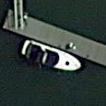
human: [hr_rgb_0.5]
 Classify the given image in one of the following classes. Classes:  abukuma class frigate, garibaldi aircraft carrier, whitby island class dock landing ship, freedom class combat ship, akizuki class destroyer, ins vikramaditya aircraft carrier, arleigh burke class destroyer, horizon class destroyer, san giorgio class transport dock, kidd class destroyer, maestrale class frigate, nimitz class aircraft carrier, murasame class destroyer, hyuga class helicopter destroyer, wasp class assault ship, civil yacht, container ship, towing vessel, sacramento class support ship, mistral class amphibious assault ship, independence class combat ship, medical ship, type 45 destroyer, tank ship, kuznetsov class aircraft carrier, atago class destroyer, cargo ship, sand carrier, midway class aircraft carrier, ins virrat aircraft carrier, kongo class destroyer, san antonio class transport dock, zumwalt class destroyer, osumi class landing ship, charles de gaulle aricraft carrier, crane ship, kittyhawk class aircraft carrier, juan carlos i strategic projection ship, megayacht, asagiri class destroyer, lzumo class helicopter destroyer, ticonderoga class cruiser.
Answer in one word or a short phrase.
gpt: Civil yacht